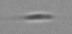
Label: Cylindrotheca_morphotype1